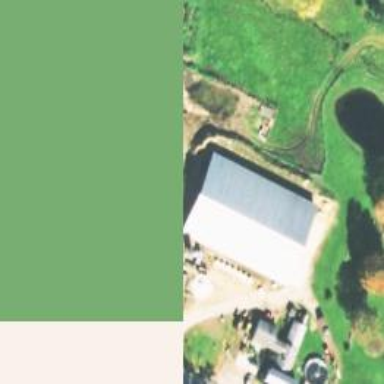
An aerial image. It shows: Farmyard area.